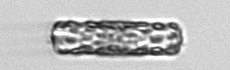
Label: Dactyliosolen_fragilissimus